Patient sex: M
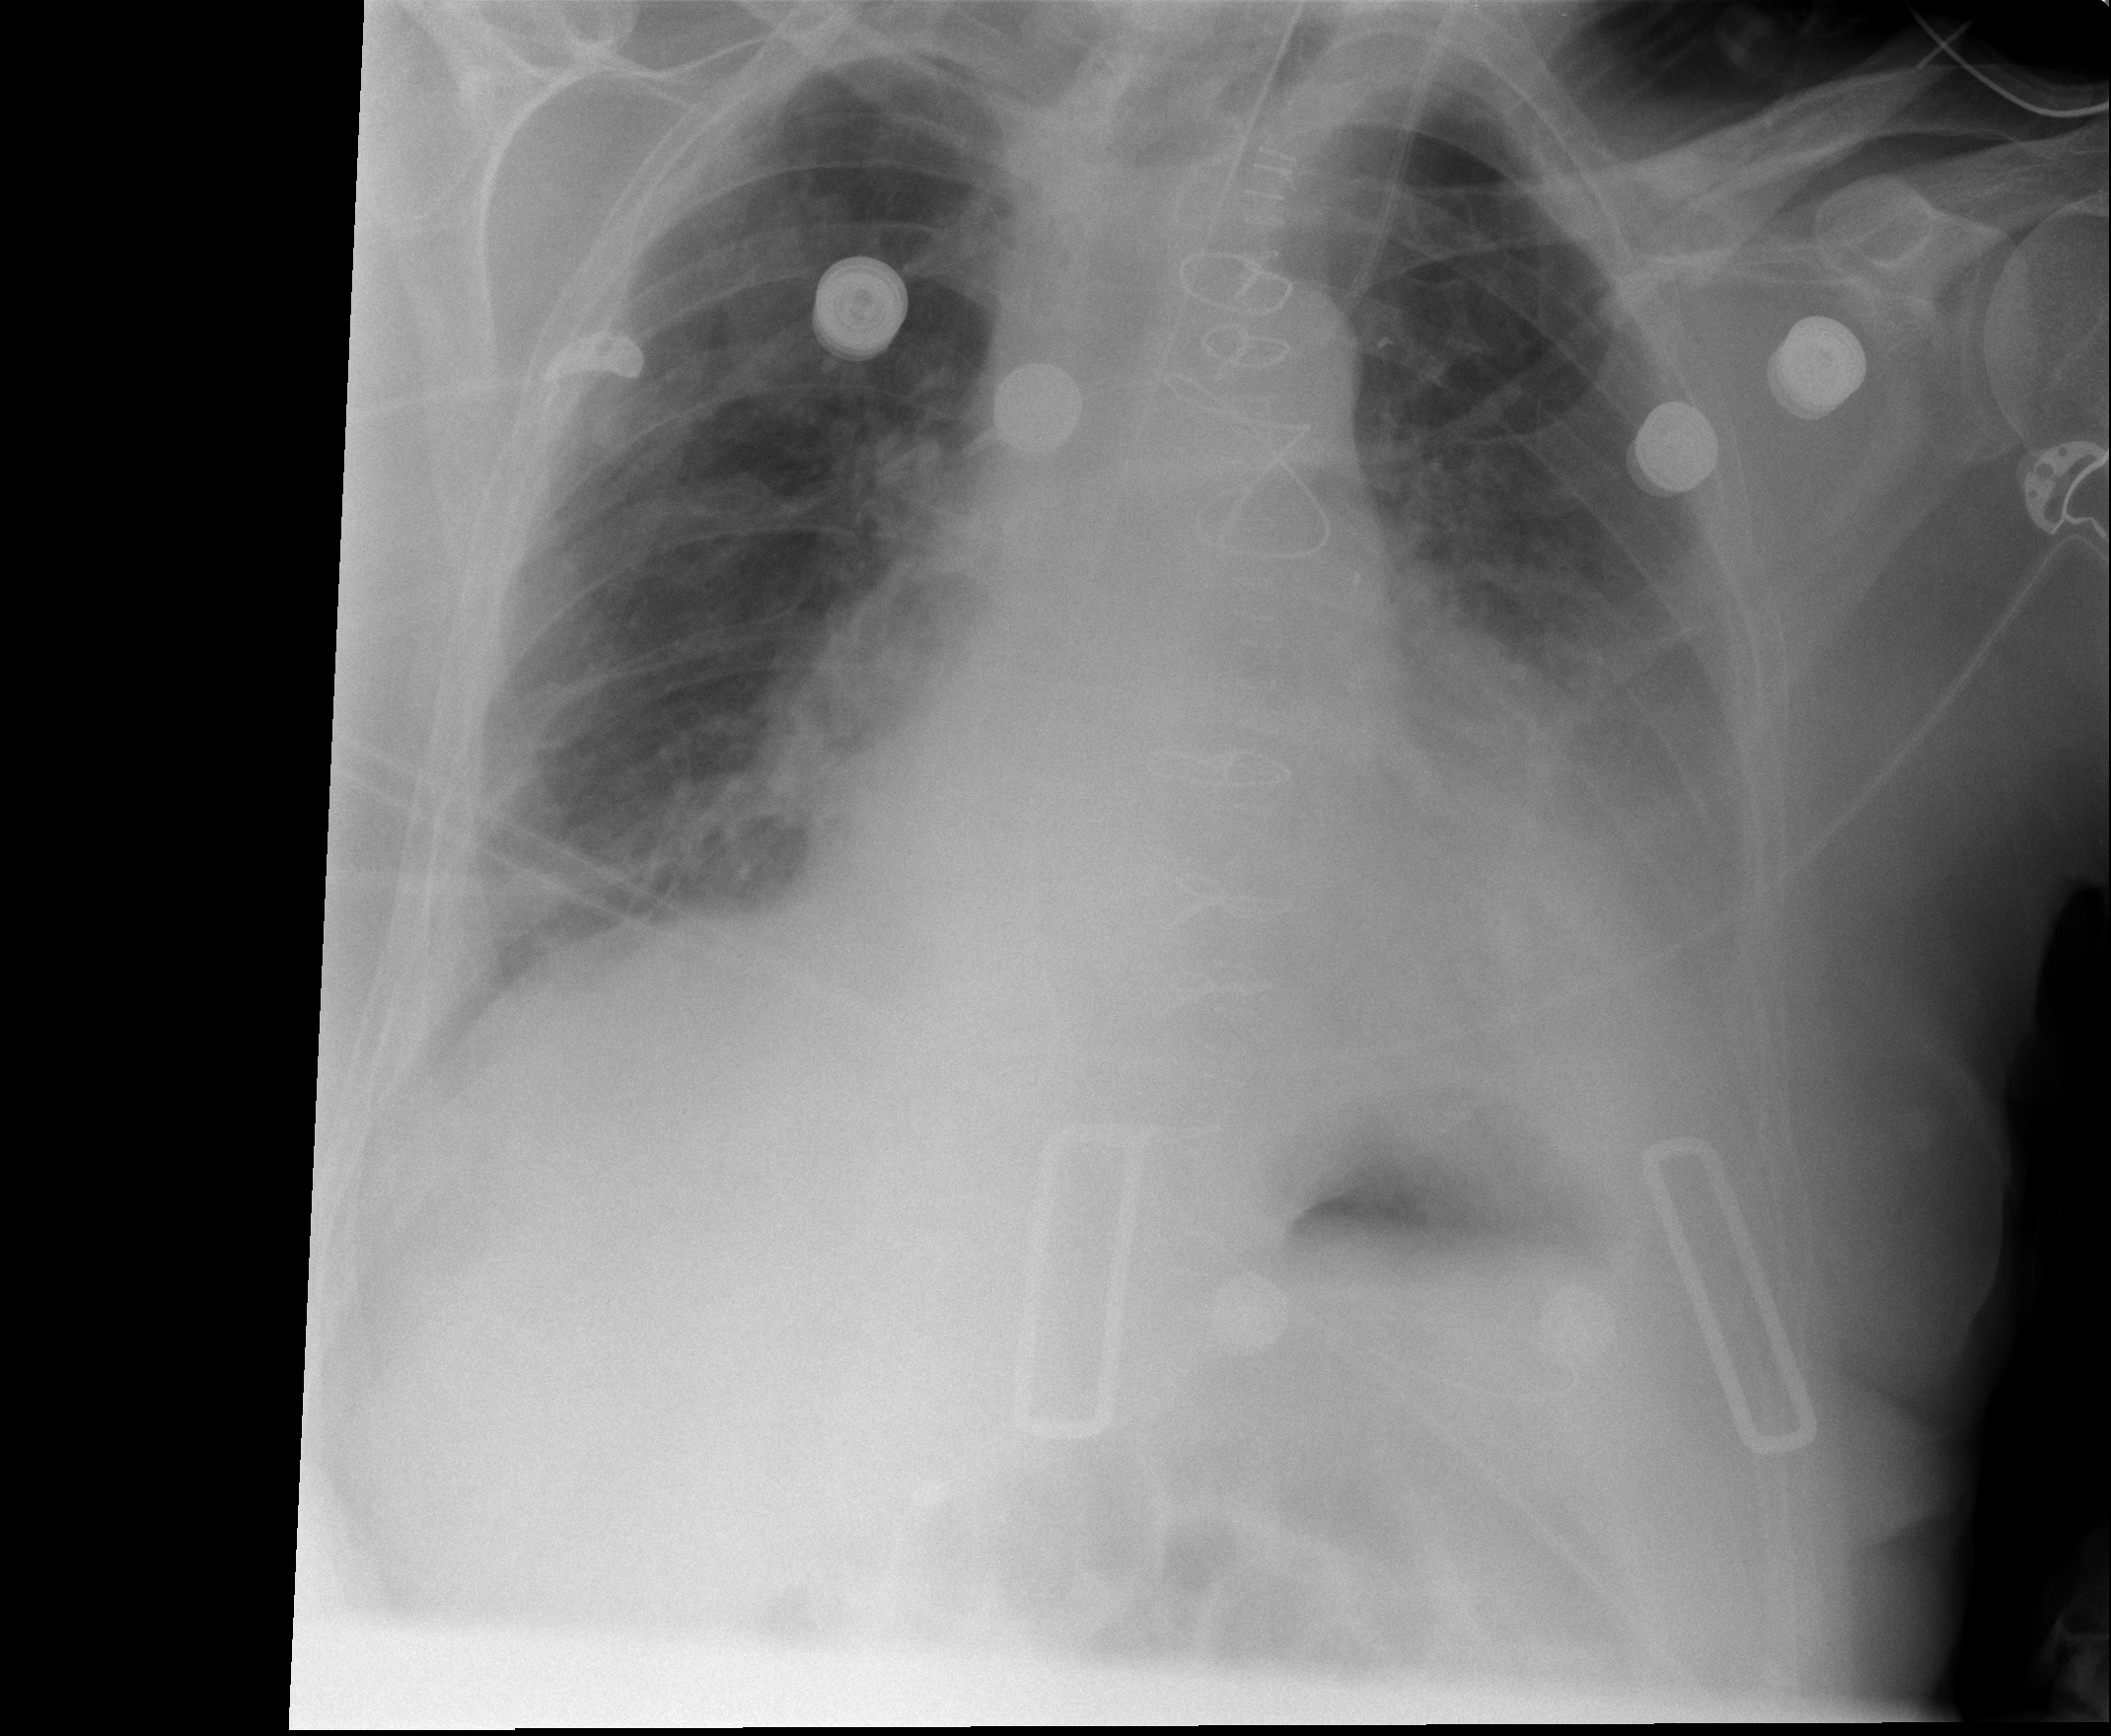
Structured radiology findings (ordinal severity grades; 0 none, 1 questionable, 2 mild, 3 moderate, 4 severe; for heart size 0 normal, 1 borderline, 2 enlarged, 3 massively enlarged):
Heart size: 2
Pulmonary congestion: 0
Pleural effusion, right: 1
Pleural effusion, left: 2
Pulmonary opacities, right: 0
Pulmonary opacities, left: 0
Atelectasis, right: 2
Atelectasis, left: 2